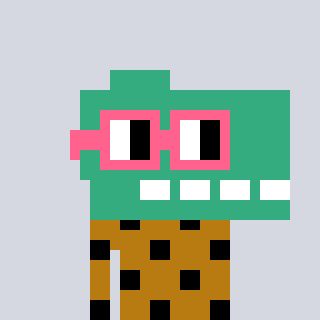
a pixel art character with square pink glasses, a dino-shaped head and a gold-colored body on a cool background